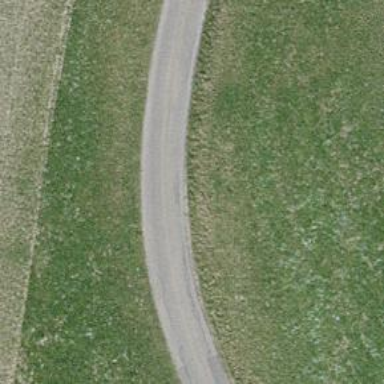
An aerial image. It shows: Unclassified road.